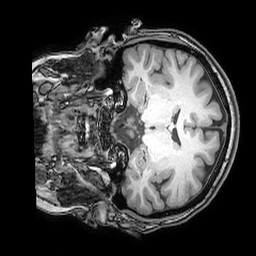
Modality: T1w
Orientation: coronal
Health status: ill
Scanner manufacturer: philips
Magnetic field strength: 3 T
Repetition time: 0.007 s
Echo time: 0.0035 s